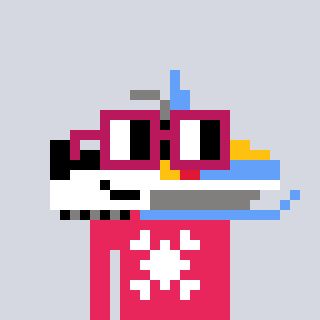
a pixel art character with square dark red glasses, a snowmobile-shaped head and a redpinkish-colored body on a cool background